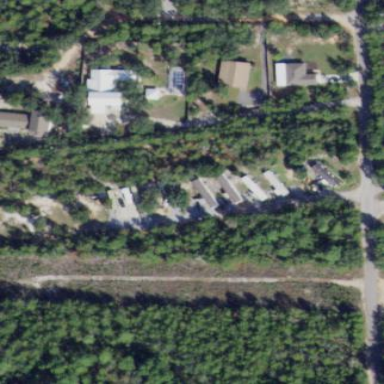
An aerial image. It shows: Residential area known as trailer park.